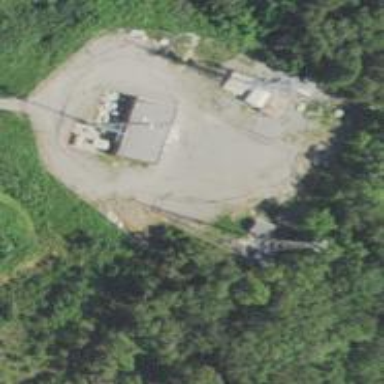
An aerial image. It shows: Mast tower used for communication.